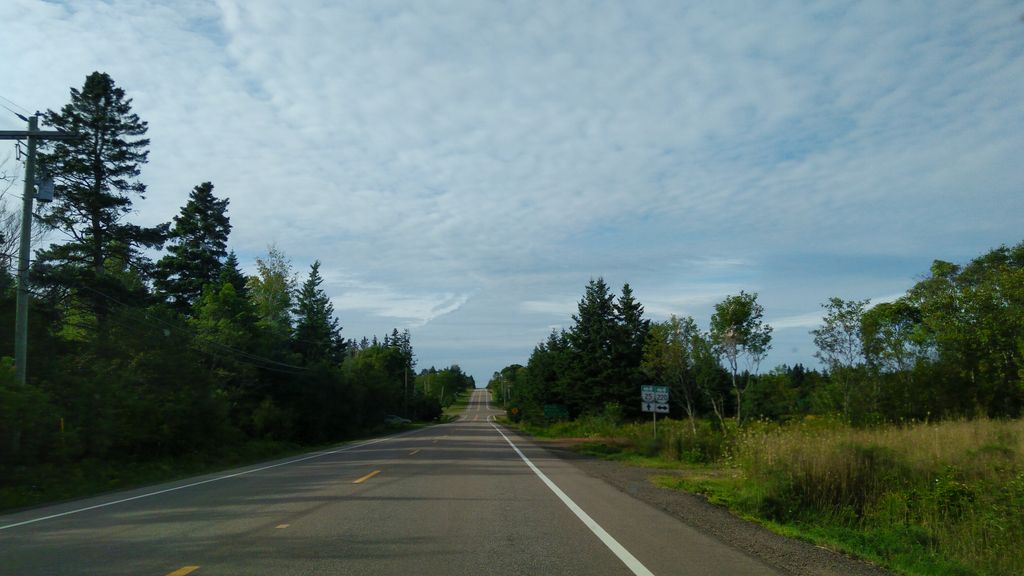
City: charlottetown